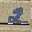
Label: 2